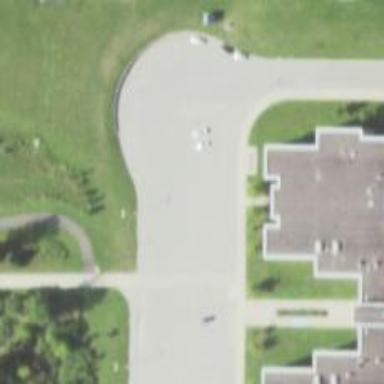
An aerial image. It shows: Footway.